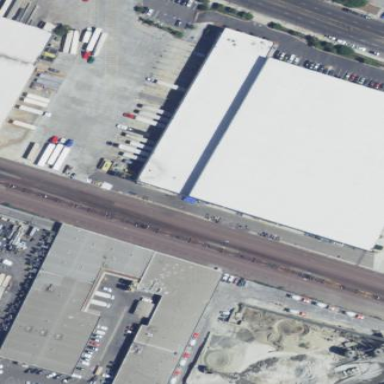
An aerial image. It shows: Industrial building.